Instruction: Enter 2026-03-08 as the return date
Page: home
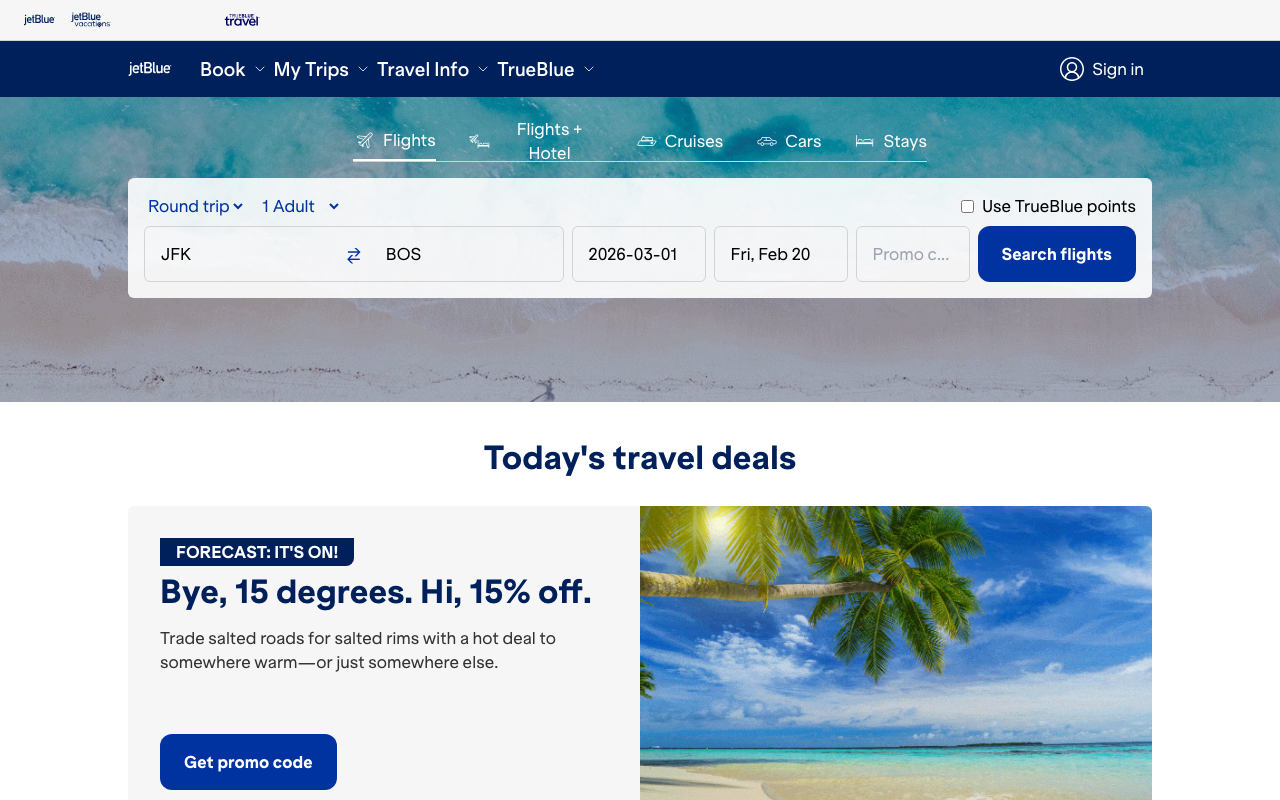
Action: type